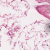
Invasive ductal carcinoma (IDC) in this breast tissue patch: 0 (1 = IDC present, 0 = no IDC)